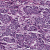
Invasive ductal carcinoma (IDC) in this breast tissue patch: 1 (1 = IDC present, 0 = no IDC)